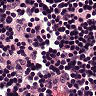
Metastatic tissue present: no